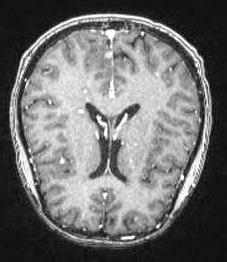
Label: notumor